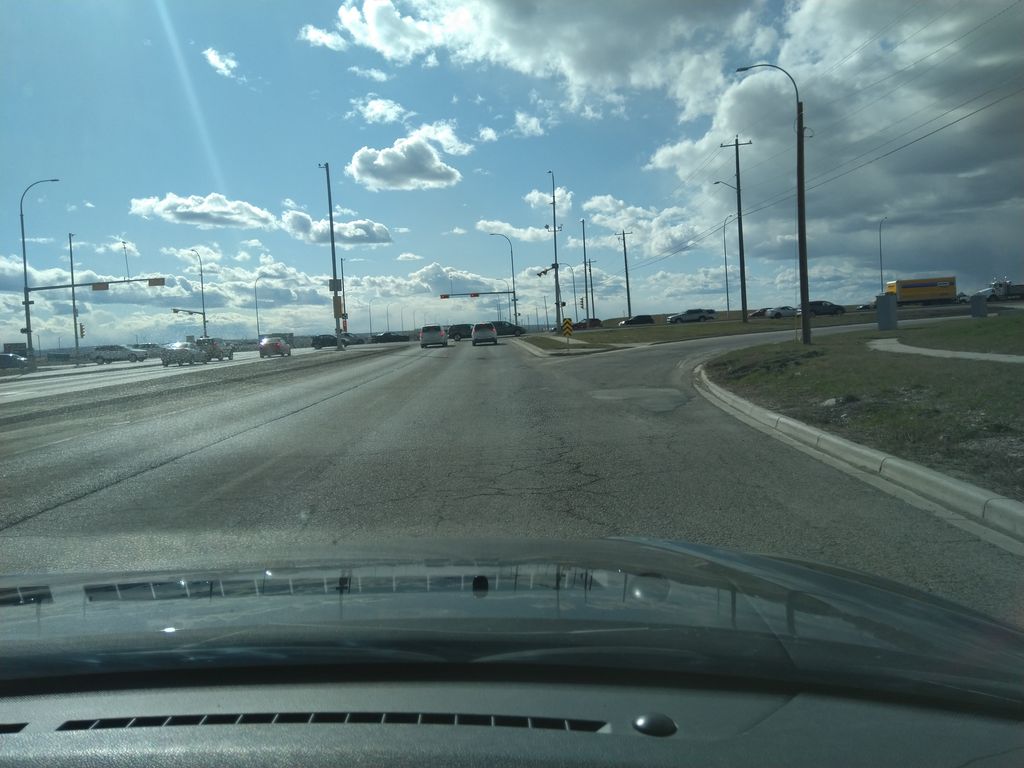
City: calgary